Question: How do I run programs "in" my program?
When I click a button, I want it to run a .reg file that I added to a folder in Visual Studio, like this:

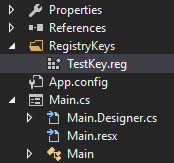
Answer: First of all, you should define a build action as "content" and "Copy file" field should be equal to "Always".
After that, you should use
<URL> and specify your .reg file name in arguments.